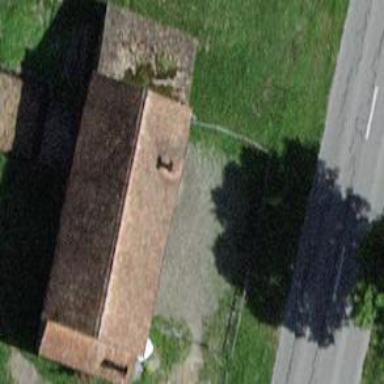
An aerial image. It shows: Shed.